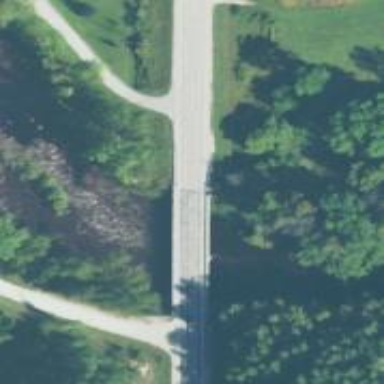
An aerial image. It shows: Secondary road crossing bridge.